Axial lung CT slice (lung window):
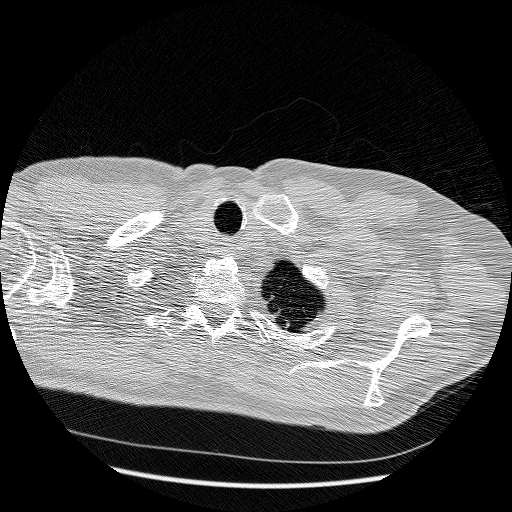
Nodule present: no